Field crop: maize
Growth stage: 1
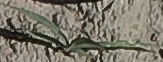
Species: sorghum